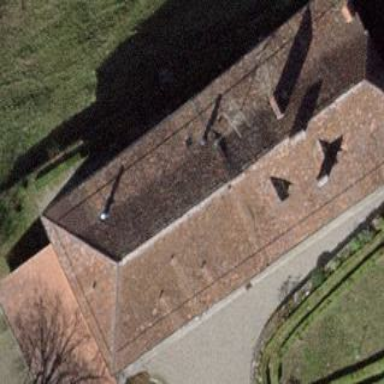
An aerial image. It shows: Building with hipped roof.